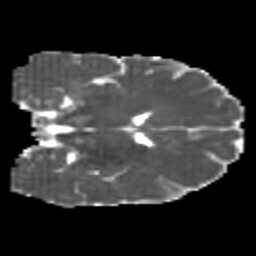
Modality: MD
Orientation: coronal
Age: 24
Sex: male
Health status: healthy
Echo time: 0.074 s